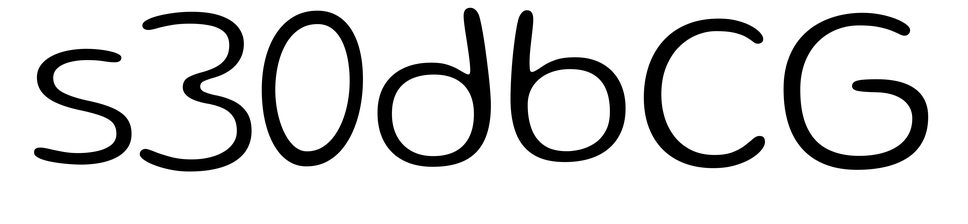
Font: Gluten_ExtraLight